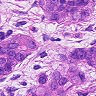
Metastatic tissue present: yes